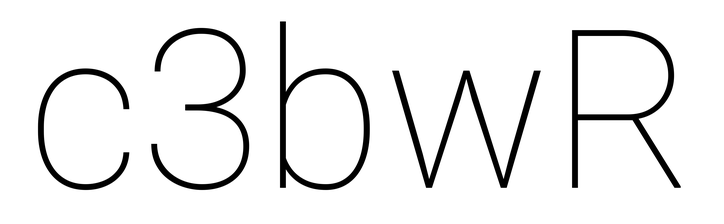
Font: Roboto_Thin